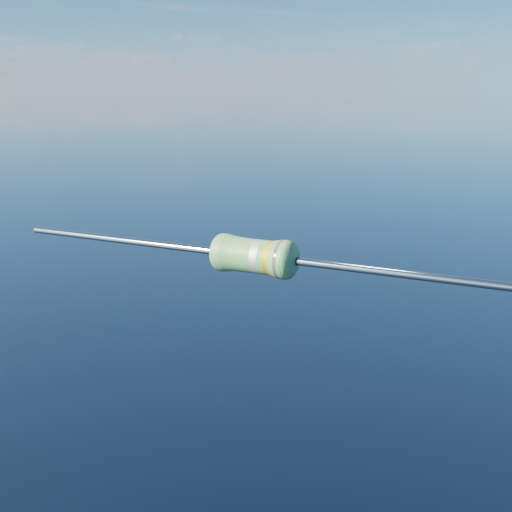
Resistor colour bands (in order): silver, gold, gray